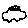
Label: car